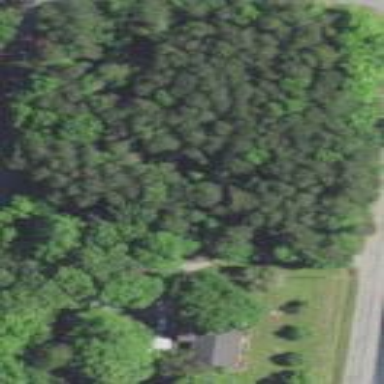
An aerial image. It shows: Mixed woodland with variety of leaf types and cycles.